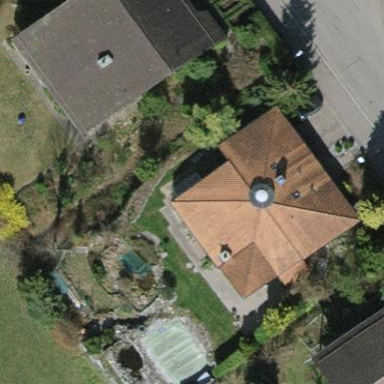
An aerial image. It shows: Detached building with gabled tile roof.